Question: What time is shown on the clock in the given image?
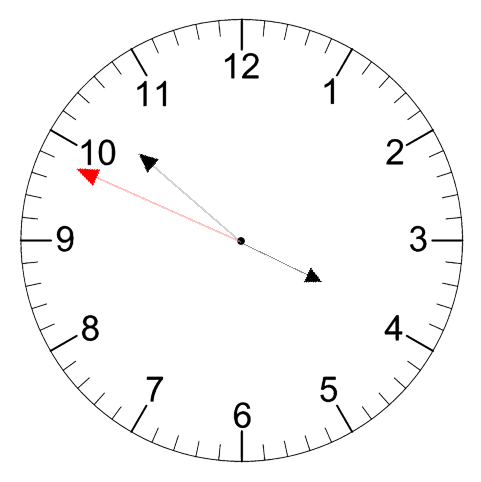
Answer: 03:51:49